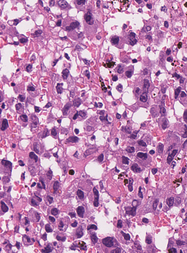
Tumor epithelial tissue: yes
Tumor-associated stroma tissue: no
Normal tissue: no